Question: I want to create a background-image with a gradient effect like below, how can I implement it?

And here is what I'm trying to do, and abviously I failed.
'''
background:
radial-gradient(circle at 50% 0%,#060319 30%,#110844 ,#7226aa ,#fcb6f7 40%,transparent 50%),
radial-gradient(circle at 50% 100%,#060319 30%,#110844 ,#7226aa ,#fcb6f7 40%,transparent 50%);
'''
'''
body,
html,
* {
margin: 0;
padding: 0;
}
/* prettier-ignore */
body {
height: 100vh;
color: #fff;
background:
radial-gradient(circle at 50% 0%,#060319 30%,#110844 ,#7226aa ,#fcb6f7 40%,transparent 50%),
radial-gradient(circle at 50% 100%,#060319 30%,#110844 ,#7226aa ,#fcb6f7 40%,transparent 50%);
background-color: #fcb6f7;
}
.text-box {
position: fixed;
top: 0;
left: 0;
right: 0;
bottom: 0;
border: 1px solid red;
height: 100vh;
}
'''
(<URL>
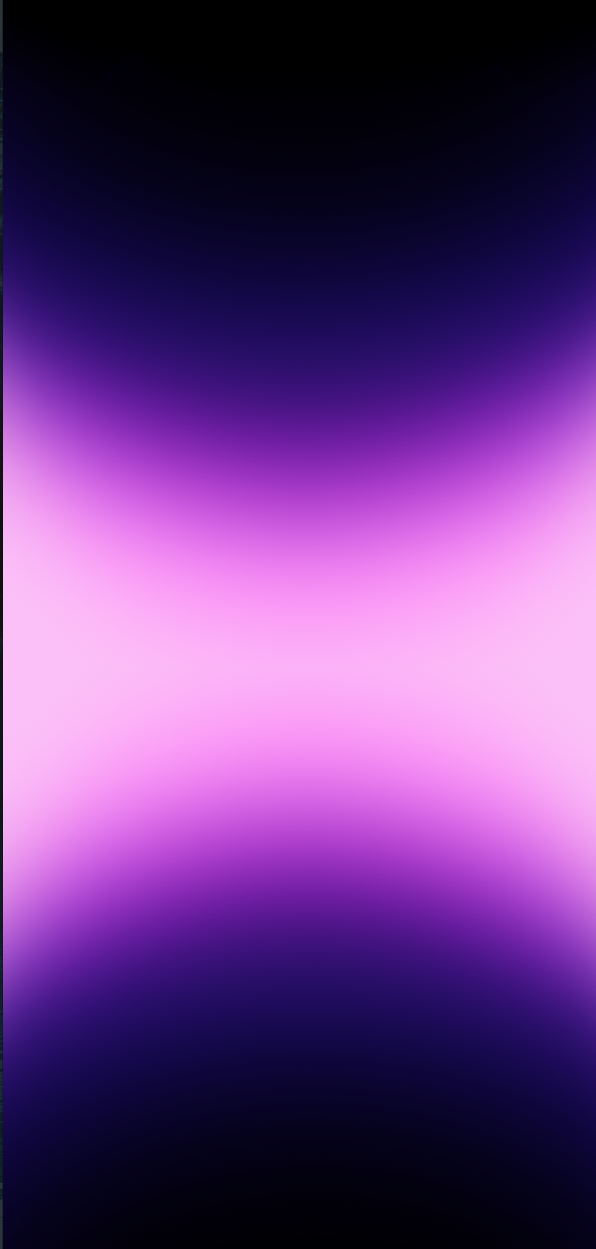
Answer: The closest i can get, change the gradient to
'''
background:
radial-gradient(circle closest-corner at 50% 0%, rgba(6 3 25 / 1) 105%, rgba(114 38 170 / 1) 130%, transparent 200%),
radial-gradient(circle closest-corner at 50% 100%, rgba(6 3 25 / 1) 105%, rgba(114 38 170 / 1) 130%, transparent 200%);
'''
You can use Hex, I changed it to RGBA for experiment.
But you really need to have a vertical container to the effect to show correctly, else it will combine and look weird.